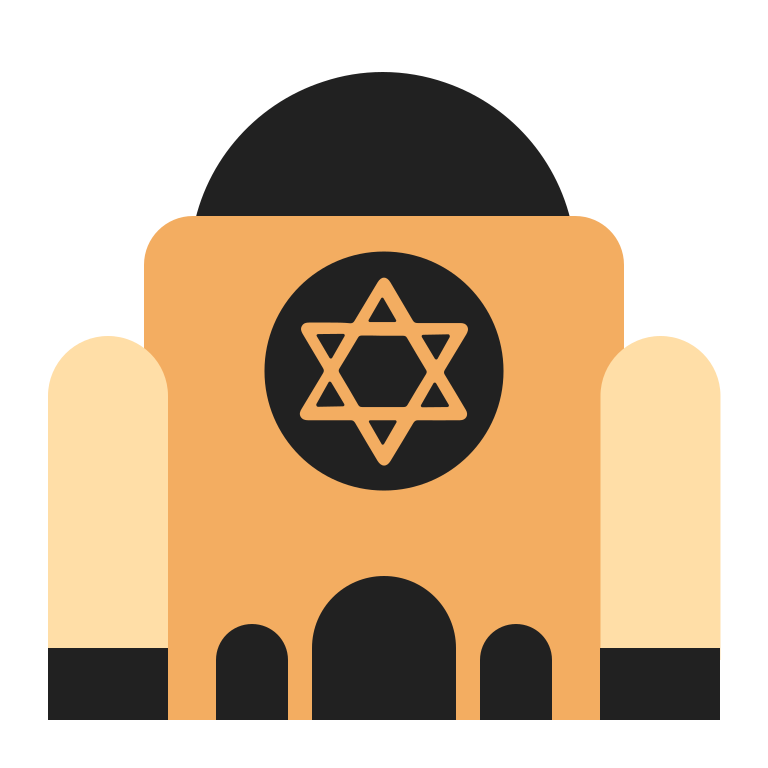
synagogue flat